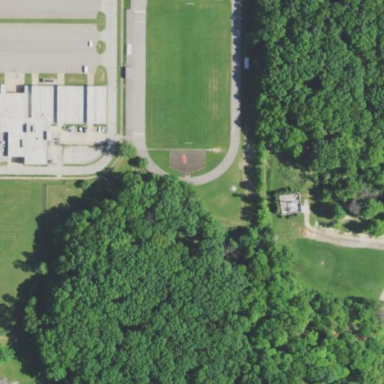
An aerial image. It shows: Disc golf course designed for leisure and sport.